Бесконечная сетка с квадратными ячейками собрана из одинаковых резисторов. В узел $A$ извне втекает ток $I$ (см. рисунок).
Оцените силу тока в звене $B C$ с погрешностью не более $10 \%$. Докажите, что погрешность вашей оценки не превышает $10 \%$.
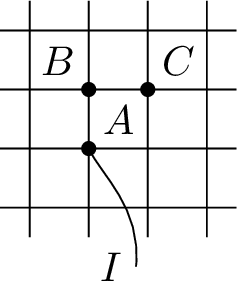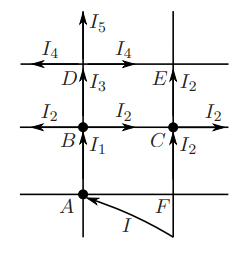
Решение: Из соображений симметрии очевидно, что все $4$ тока $I_{1}$, вытекающие из узла $A$, равны друг другу (см. рисунок ниже).  Значит, $I_{1}=I / 4$. В узле $B$ ток делится на $3$ части. Из соображений симметрии понятно, что токи, текущие вправо и влево, также равны. Обозначим их $I_{2}$, а оставшийся ток $I_{3}$. Из соображений симметрии относительно прямой $A C$ следует, что по звену $F C$ тоже течет ток $I_{2}$. Также из симметрии следует, что токи, вытекающие из узла $C$ вверх и вправо равны друг другу. Учитывая, что в узел $C$ втекает ток $2 I_{2}$, получаем, что вытекающие из него токи тоже равны $I_{2}$. Из первого правила Кирхгофа для узлов $B$ и $D$ находим $$ \begin{gathered} I_{3}=I_{1}-2 I_{2}=\frac{I}{4}-2 I_{2}, \quad (1) \\ I_{3}=2 I_{4}+I_{5}. \quad (2) \end{gathered} $$ Из второго правила Кирхгофа для контура $B D E C$: $$ I_{4}=2 I_{2}-I_{3}. \quad (3) $$ С помощью полученных уравнений можно выразить интересующий нас ток $I_{2}$ через известный ток $I$ и токи $I_{4}$ или $I_{5}$. Из физических соображений $I_{4}>0$ и $I_{5}>0$ (строгое математическое доказательство этих неравенств довольно сложно). С их помощью мы получим требуемые оценки для $I_{2}$. Из уравнений $(1)$ и $(3)$ найдем $$ I_{4}=4 I_{2}-\frac{I}{4}>0, $$ откуда $$ I_{2}>\frac{1}{16} I=\frac{10}{160} I. $$ Из уравнений $(1)$, $(2)$ и $(3)$ получим $$ \frac{I_{3}-I_{5}}{2}=2 I_{2}-I_{3}, \quad I_{5}=2 I_{3}-4 I_{2}=\frac{3 I}{4}-10 I_{2}>0, $$ а значит $$ I_{2}<\frac{3}{40} I=\frac{12}{160} I. $$ Окончательно получаем $$ I_{2}=\left(\frac{11}{160} \pm \frac{1}{160}\right) I. $$ Погрешность оценки составляет $1 / 11=9 \%$. Отметим, что ток $I_{2}$ можно найти и точно, хотя метод вычисления существенно выходит за рамки программы олимпиады. Результат вычисления: $$ I_{2}=\left(\frac{1}{\pi}-\frac{1}{4}\right) I \approx 0.06831 I. $$ Точное значение отличается от середины полученного в решении интервала для $I_{2}$ всего на $0.6 \%$.
Ответ: $$ I_{2}=\left(\frac{11}{160} \pm \frac{1}{160}\right) I. $$ Погрешность оценки составляет $1 / 11=9 \%$.
Темы:
T, Электричество, Всероссийские, Электрические цепи, Оценка